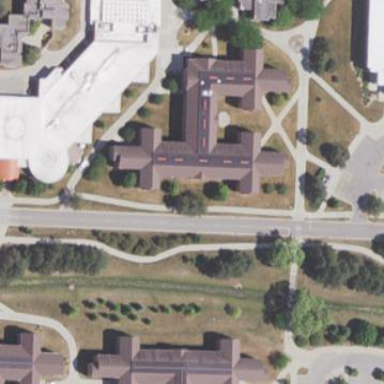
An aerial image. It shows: Dormitory building.